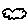
Label: cloud